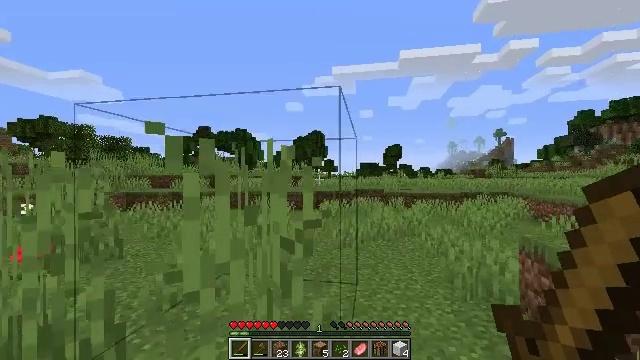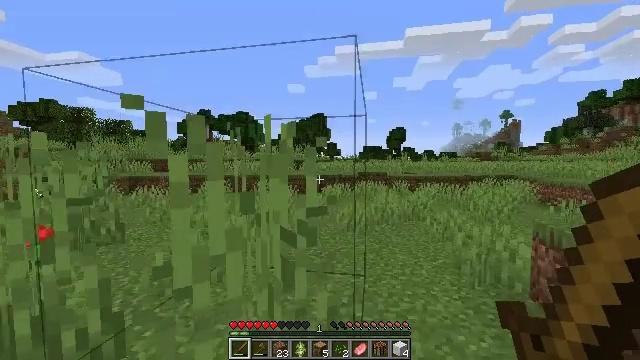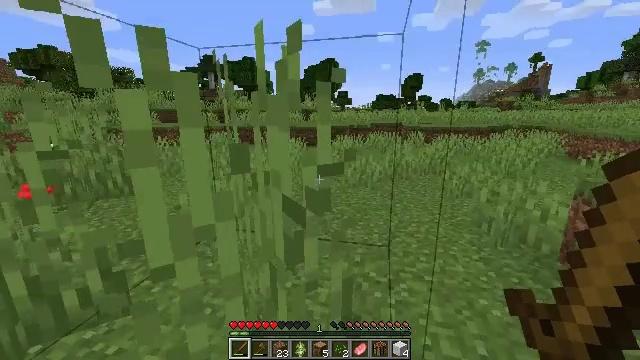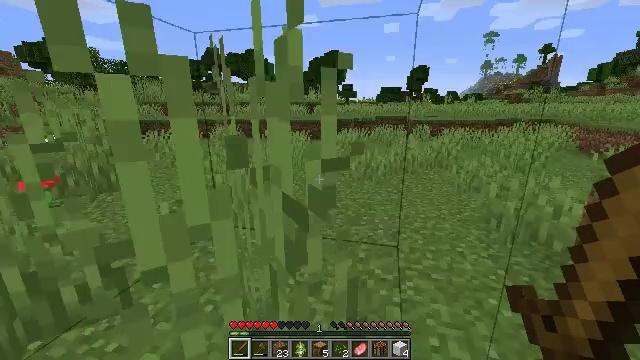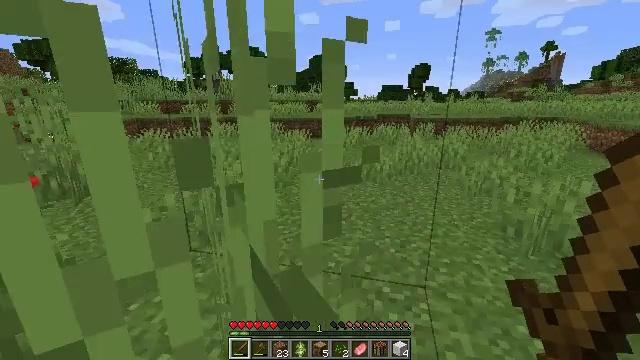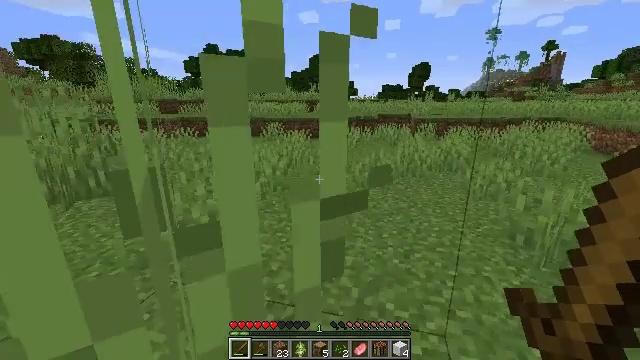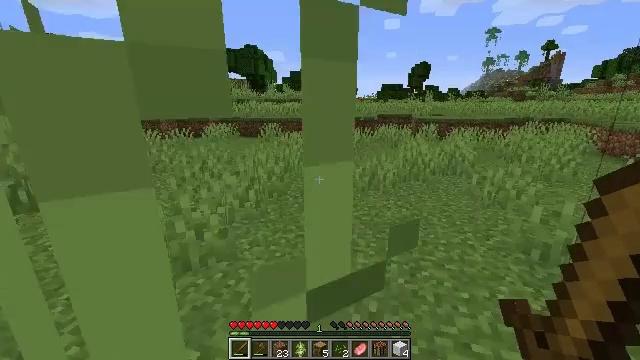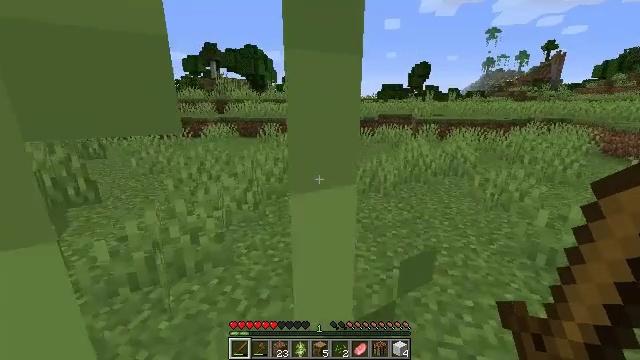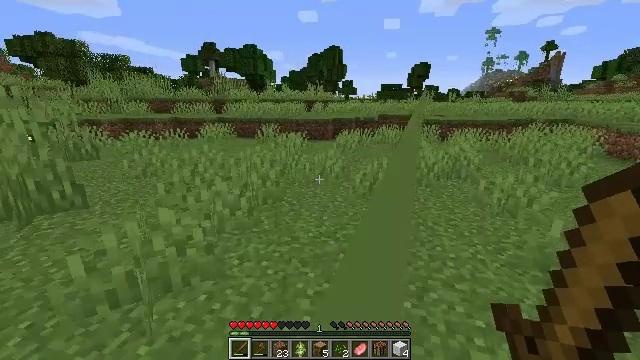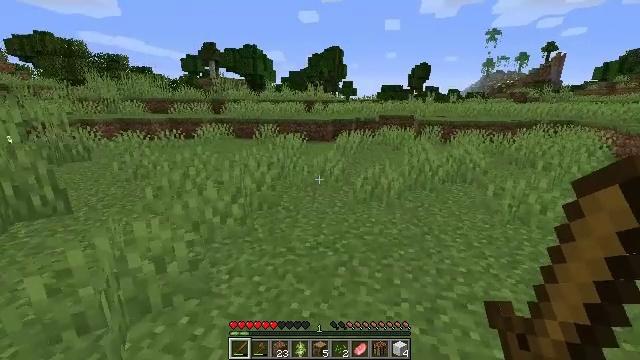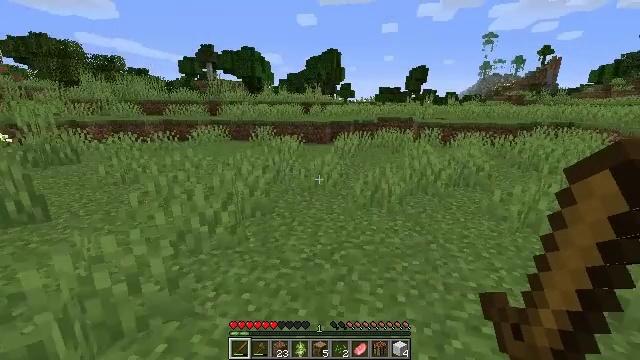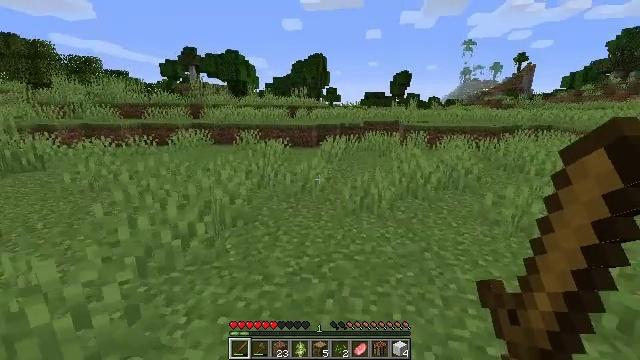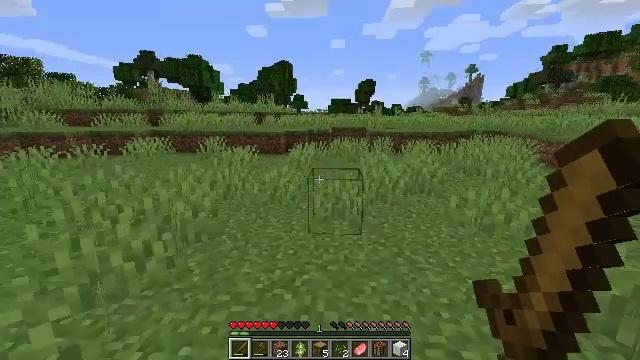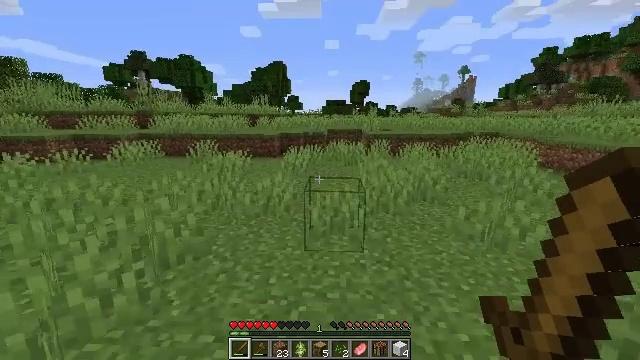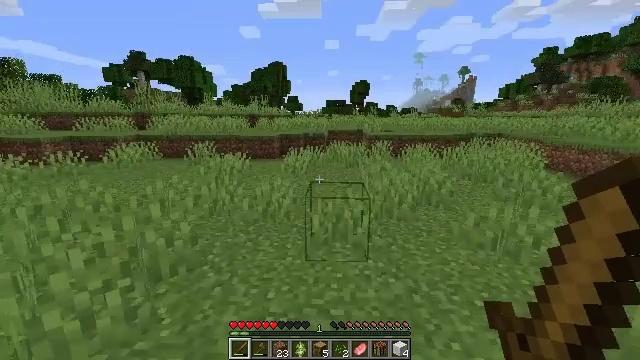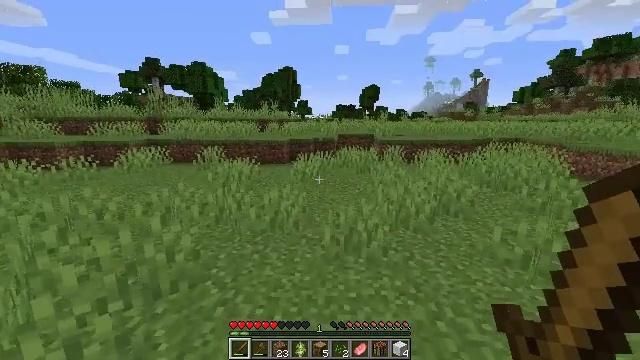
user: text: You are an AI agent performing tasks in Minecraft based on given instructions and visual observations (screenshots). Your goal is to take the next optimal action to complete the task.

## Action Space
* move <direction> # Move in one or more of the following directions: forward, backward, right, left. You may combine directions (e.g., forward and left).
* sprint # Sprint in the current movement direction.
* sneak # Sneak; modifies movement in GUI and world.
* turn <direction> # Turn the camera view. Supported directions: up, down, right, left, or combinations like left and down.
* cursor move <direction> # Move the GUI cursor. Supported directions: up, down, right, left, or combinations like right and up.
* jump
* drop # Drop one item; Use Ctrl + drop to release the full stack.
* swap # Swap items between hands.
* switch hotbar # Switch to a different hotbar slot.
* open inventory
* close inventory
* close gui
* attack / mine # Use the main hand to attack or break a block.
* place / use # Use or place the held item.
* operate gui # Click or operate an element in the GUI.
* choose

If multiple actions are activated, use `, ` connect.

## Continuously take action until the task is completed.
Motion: motion action
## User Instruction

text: Break the grass block.
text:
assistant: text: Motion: move forward, turn down
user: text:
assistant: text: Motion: move forward, turn left and down
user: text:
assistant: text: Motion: move forward, turn down
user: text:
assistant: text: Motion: move forward
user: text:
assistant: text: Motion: move forward
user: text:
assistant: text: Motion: move forward
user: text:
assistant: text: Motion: move forward
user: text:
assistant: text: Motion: move forward
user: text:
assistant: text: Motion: move forward
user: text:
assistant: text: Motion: move forward
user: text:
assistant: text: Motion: move forward, turn right
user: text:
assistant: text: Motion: move forward, turn right and up
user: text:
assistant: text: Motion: move forward, turn right
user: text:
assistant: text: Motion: move forward
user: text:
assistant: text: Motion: move forward, turn left
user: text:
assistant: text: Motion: move forward, turn left
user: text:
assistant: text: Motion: move forward, turn left
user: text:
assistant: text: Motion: move forward
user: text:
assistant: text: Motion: move forward
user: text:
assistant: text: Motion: move forward, turn left
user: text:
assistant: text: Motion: move forward, turn left
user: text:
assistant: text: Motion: move forward, turn left
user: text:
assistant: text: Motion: move forward, turn left
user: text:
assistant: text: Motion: move forward, turn left
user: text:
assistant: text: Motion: move forward, turn left
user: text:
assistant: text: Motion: move forward, turn left
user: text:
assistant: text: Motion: move forward
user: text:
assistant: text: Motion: move forward
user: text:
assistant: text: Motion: move forward
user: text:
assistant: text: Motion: move forward